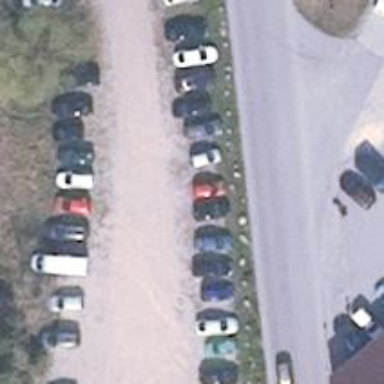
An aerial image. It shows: Compacted parking aisle designated as service road.